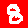
Digit: 8